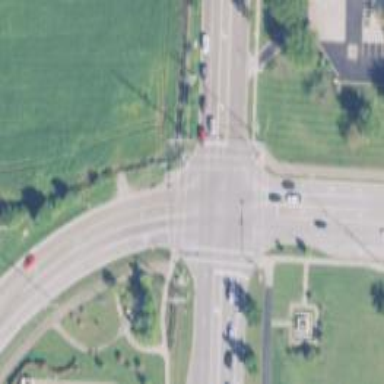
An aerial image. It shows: Marked crossing on the road.